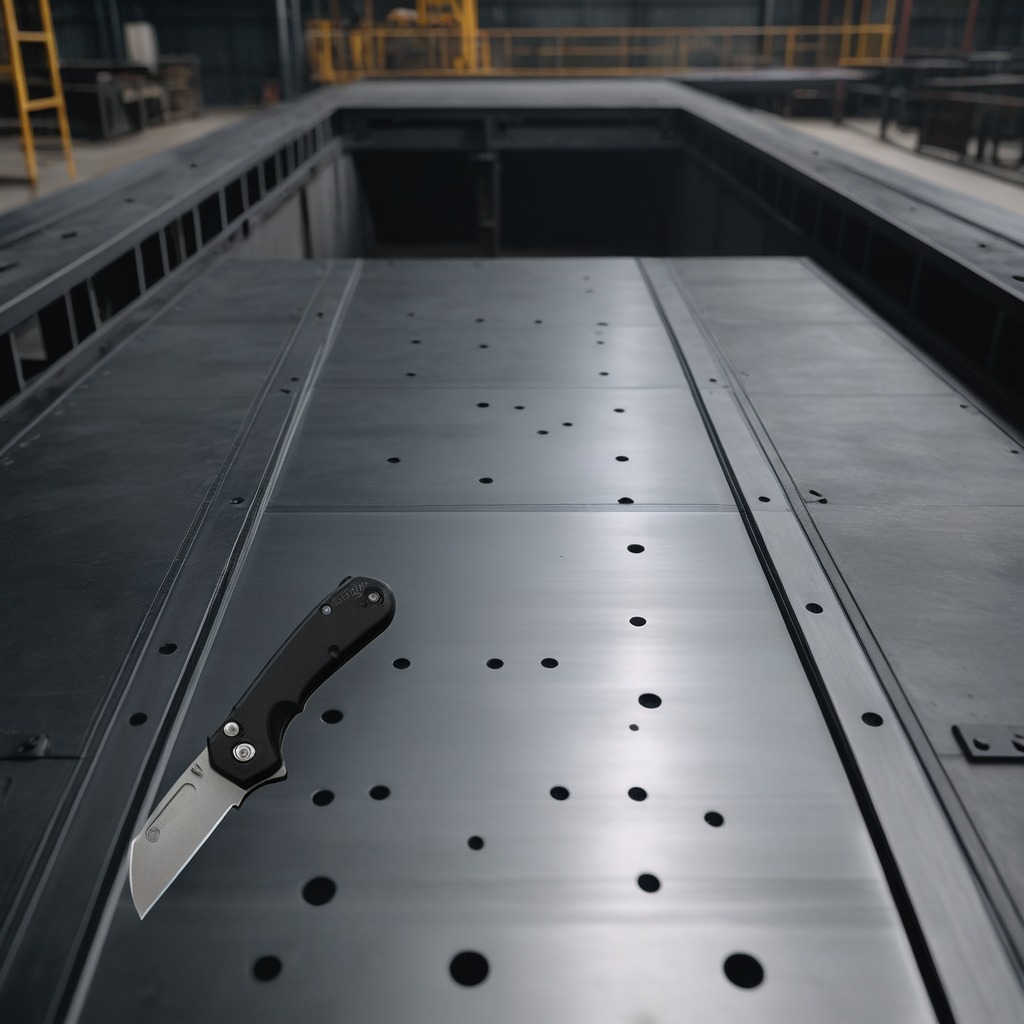
A utility knife lies on the cold steel table in a mining workshop.